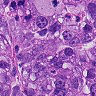
Metastatic tissue present: yes